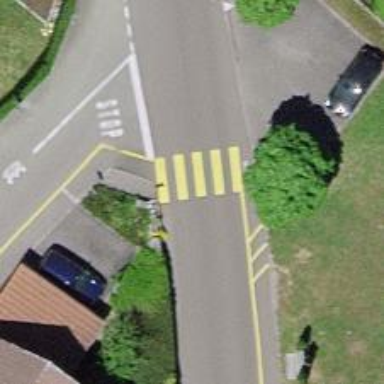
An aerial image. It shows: Crossing road.